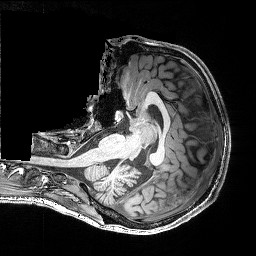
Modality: T1w
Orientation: axial
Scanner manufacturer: siemens
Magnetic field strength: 3 T
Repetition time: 2.25 s
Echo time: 0.00418 s